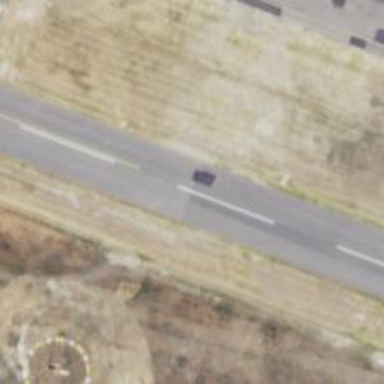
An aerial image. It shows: Asphalt taxiway in the airport.